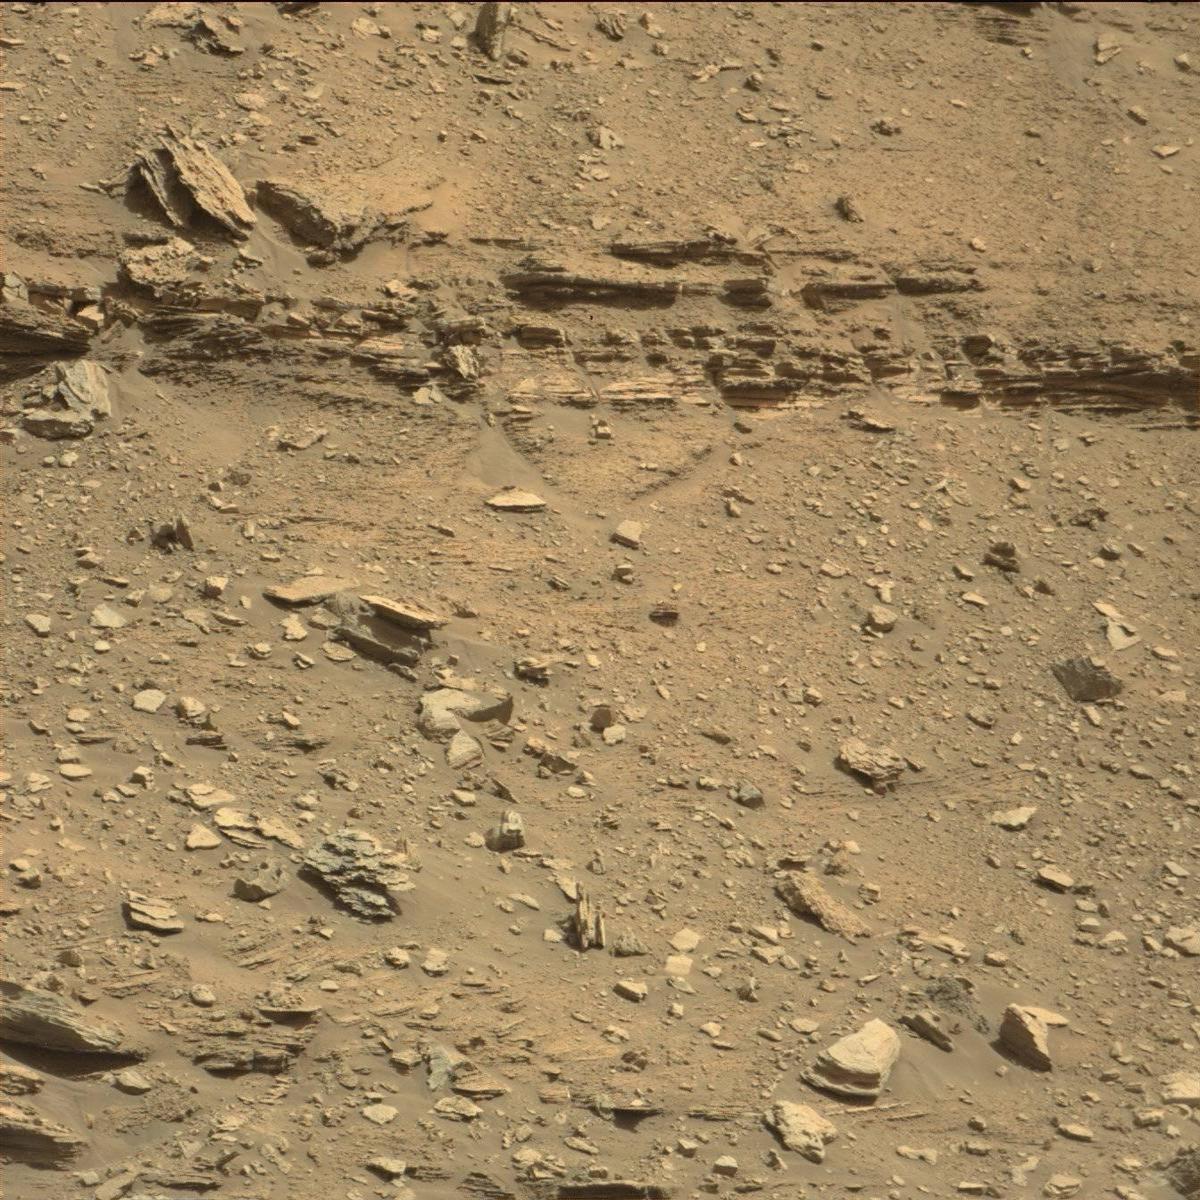
Terrain classes present: Bedrock, Sand / Soil